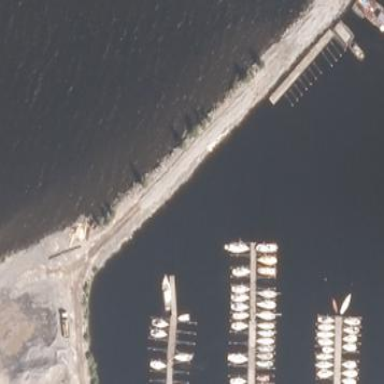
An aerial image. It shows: Man-made pier.